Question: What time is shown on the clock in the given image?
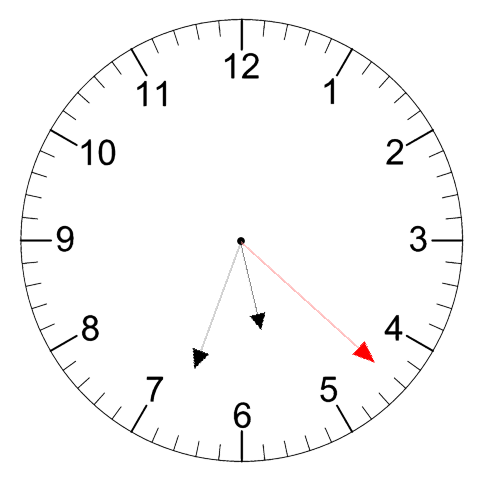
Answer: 05:33:22